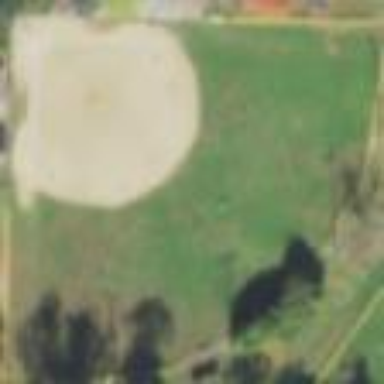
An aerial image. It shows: Baseball pitch for leisure land activities.